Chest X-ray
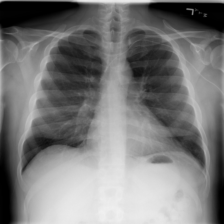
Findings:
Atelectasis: negative
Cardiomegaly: negative
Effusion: negative
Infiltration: negative
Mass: negative
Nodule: negative
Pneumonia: negative
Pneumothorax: negative
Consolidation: negative
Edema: negative
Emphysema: negative
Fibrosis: negative
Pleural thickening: negative
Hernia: negative